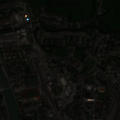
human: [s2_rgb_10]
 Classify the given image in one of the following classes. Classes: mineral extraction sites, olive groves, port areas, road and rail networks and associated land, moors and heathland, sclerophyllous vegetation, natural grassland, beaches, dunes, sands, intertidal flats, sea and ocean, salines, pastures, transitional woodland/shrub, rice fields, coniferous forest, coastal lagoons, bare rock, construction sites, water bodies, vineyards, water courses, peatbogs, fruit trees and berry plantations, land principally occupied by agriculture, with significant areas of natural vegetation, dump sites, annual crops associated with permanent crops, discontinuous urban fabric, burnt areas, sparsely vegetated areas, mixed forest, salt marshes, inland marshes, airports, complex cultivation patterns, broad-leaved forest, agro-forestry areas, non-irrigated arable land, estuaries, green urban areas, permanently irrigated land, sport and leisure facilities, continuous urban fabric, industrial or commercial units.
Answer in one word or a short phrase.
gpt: continuous urban fabric, discontinuous urban fabric, industrial or commercial units, road and rail networks and associated land, complex cultivation patterns, land principally occupied by agriculture, with significant areas of natural vegetation, water courses